Field crop: maize
Growth stage: 1
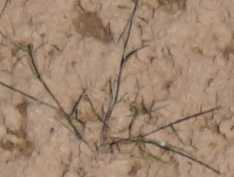
Species: lolium